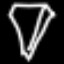
Label: diamond